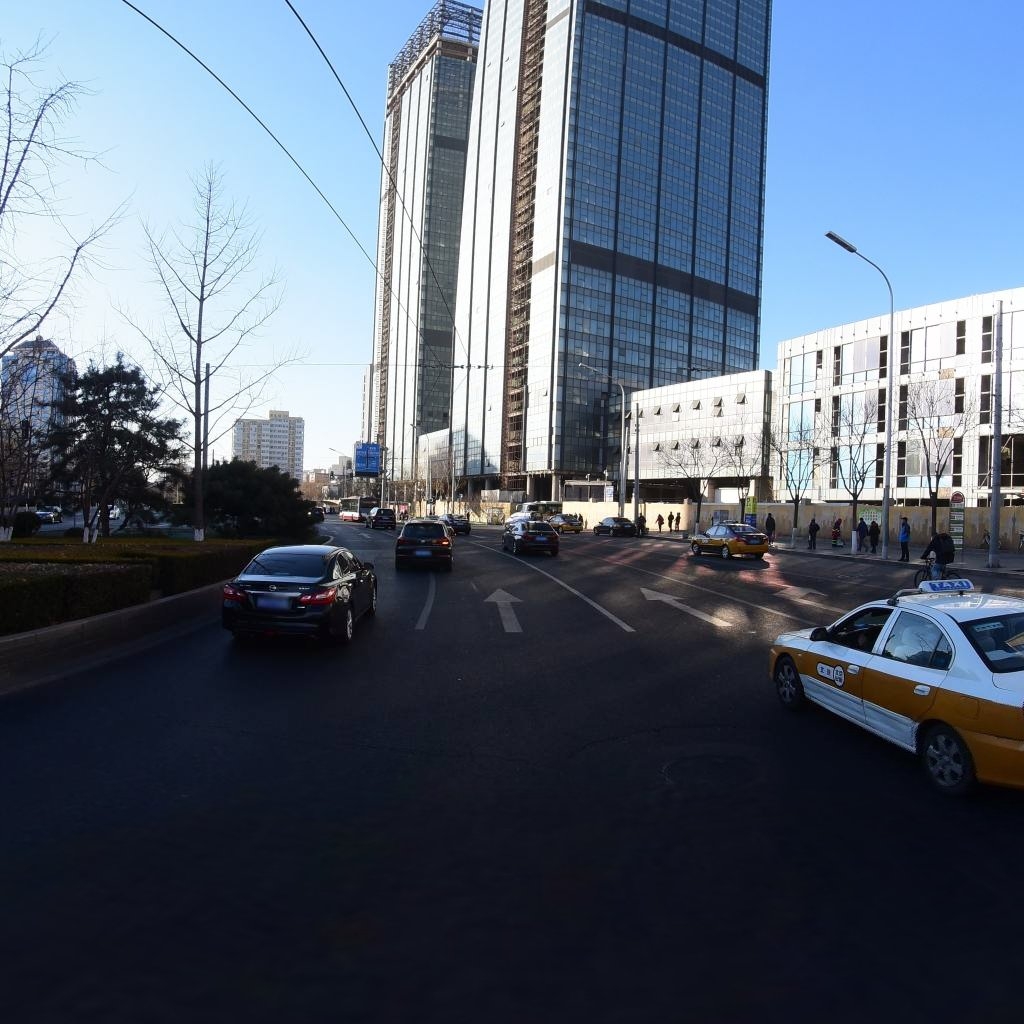
Region: Dongcheng
Road damage annotations: transverse crack, transverse crack, manhole cover